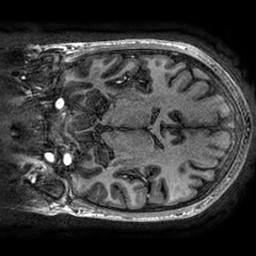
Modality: T1w
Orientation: coronal
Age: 30
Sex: female
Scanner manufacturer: ge
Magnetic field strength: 3 T
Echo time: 0.002736 s